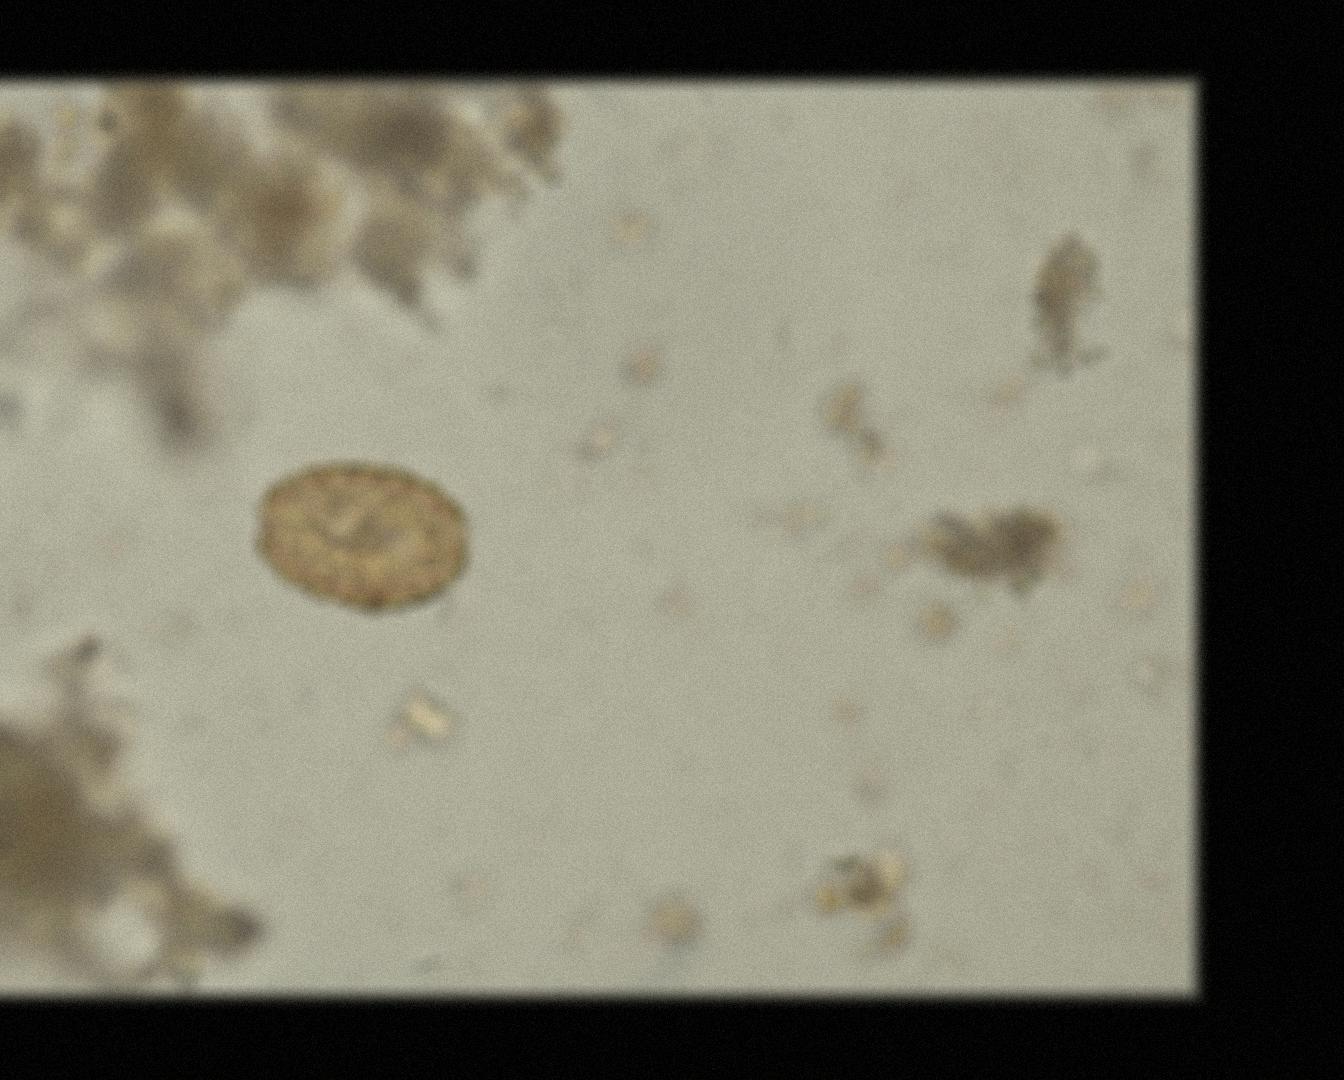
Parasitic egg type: Ascaris lumbricoides